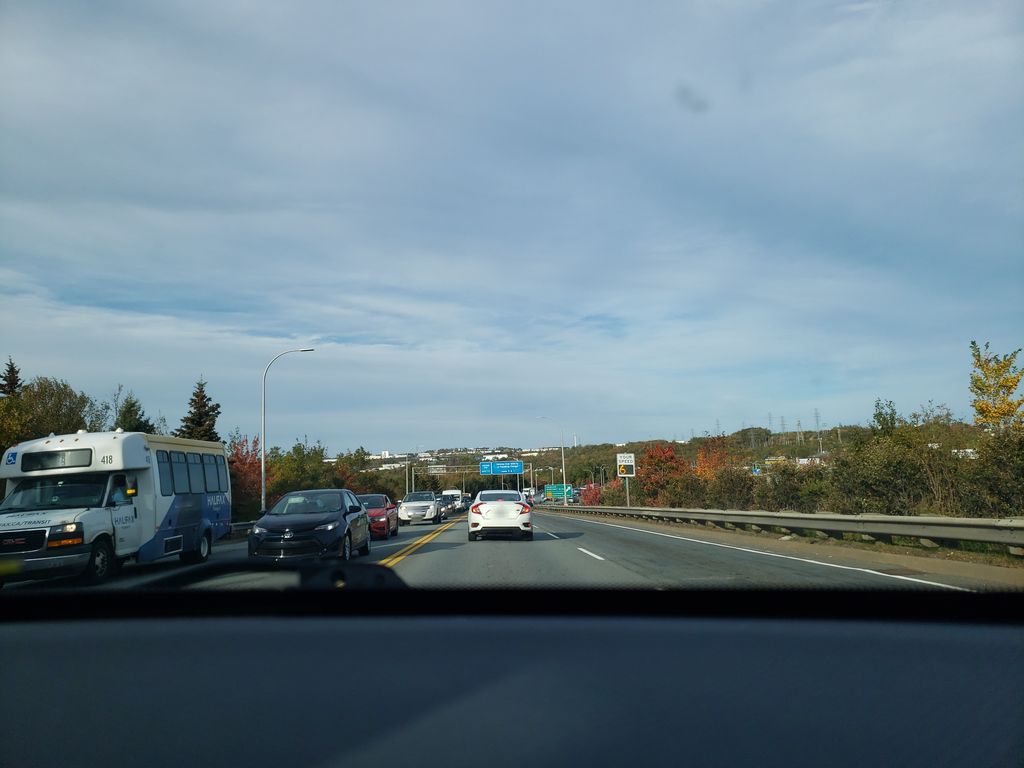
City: halifax